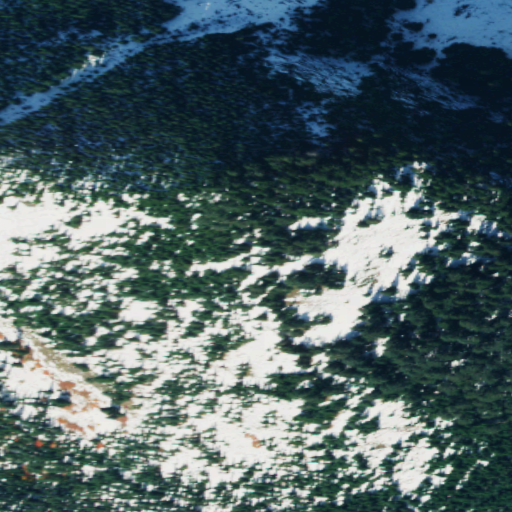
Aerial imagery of mountain in Washington named Bearpaw Butte containing evergreen forest, shrub, mixed forest, and barren land